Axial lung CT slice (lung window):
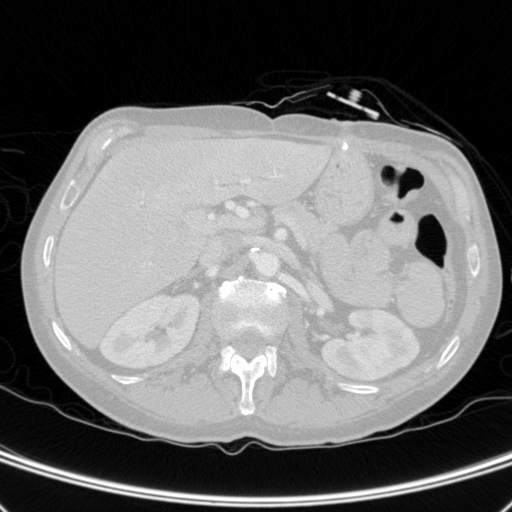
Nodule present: no